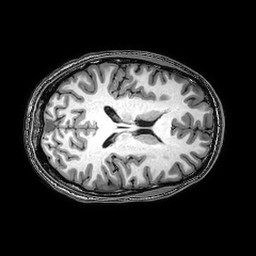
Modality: T1w
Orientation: axial
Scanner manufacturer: philips
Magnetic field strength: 3 T
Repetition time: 0.008123 s
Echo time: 0.00373 s